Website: apple
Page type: customer-info-address
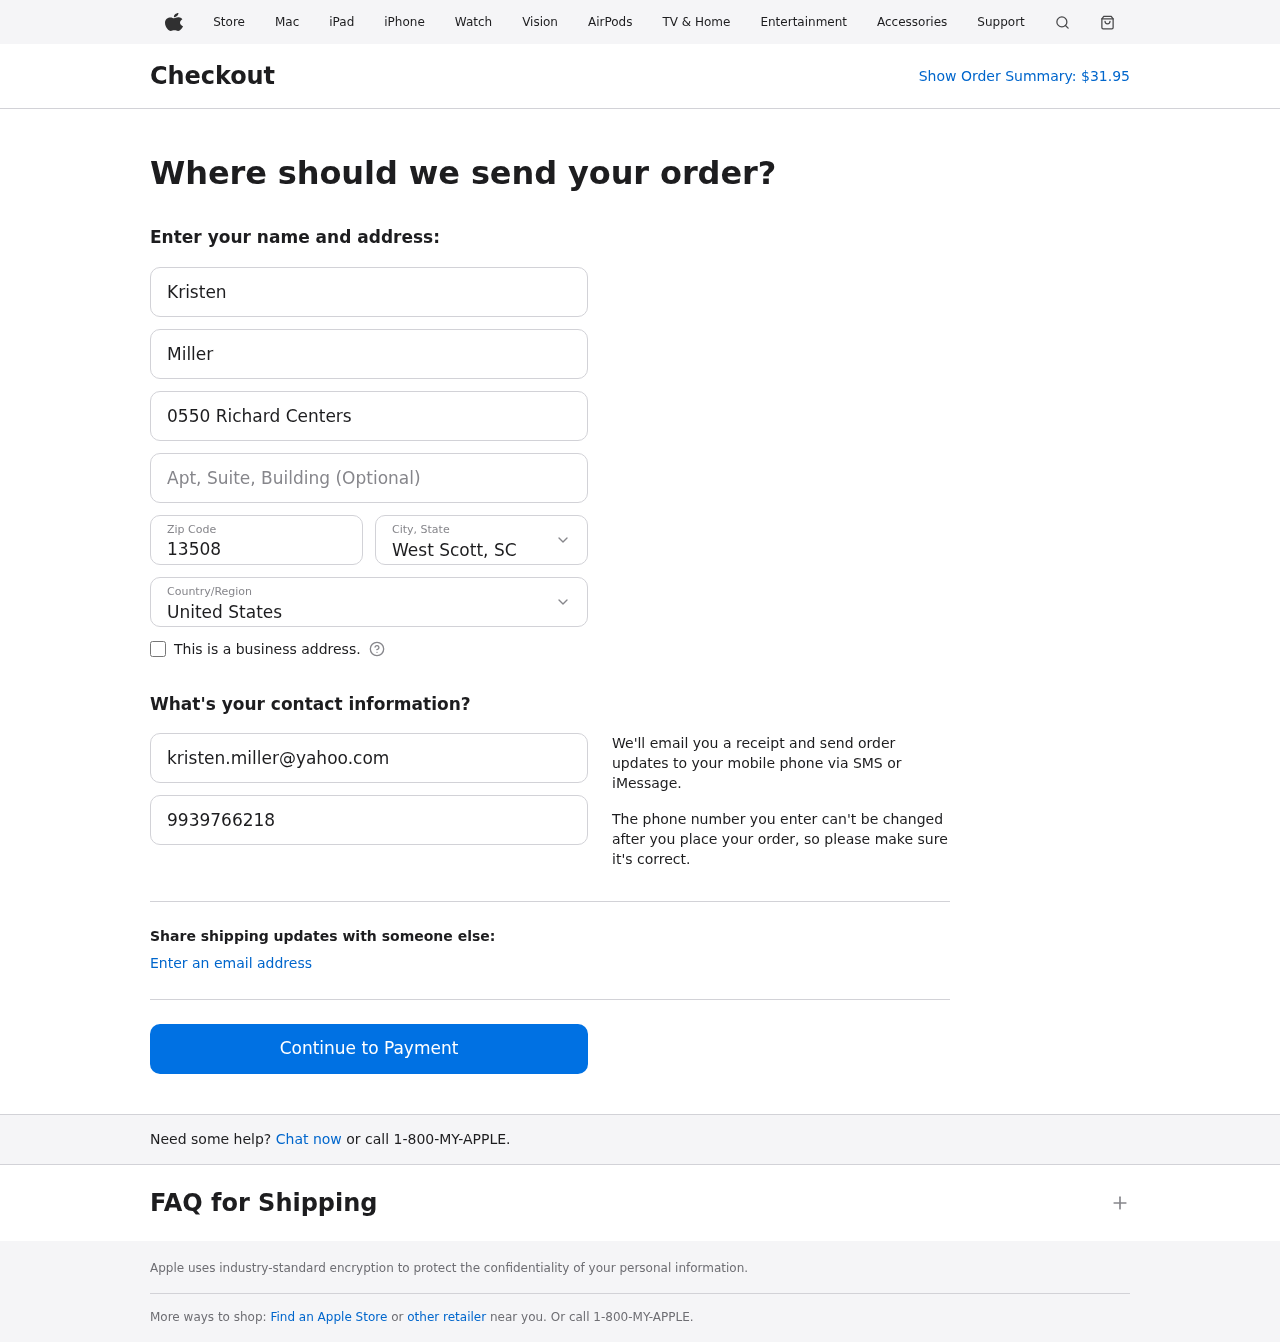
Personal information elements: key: PII_CITY_STATE
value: West Scott, SC
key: PII_COUNTRY
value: United States
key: PII_EMAIL
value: kristen.miller@yahoo.com
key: PII_FIRSTNAME
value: Kristen
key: PII_LASTNAME
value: Miller
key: PII_PHONE
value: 9939766218
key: PII_POSTCODE
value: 13508
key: PII_STREET
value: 0550 Richard Centers
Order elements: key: ORDER_TOTAL
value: $31.95